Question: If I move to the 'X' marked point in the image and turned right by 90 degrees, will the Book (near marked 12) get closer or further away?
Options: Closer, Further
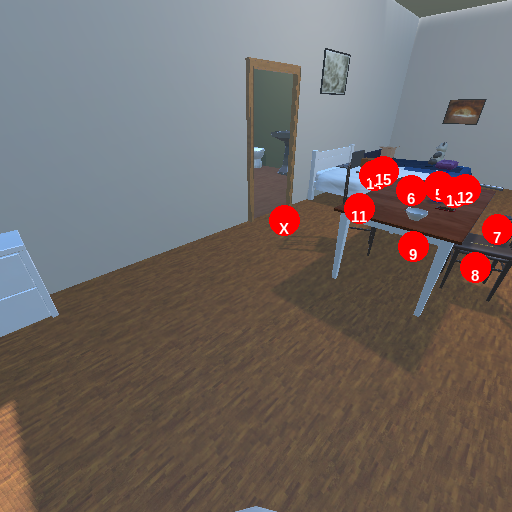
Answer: Closer